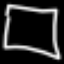
Label: square